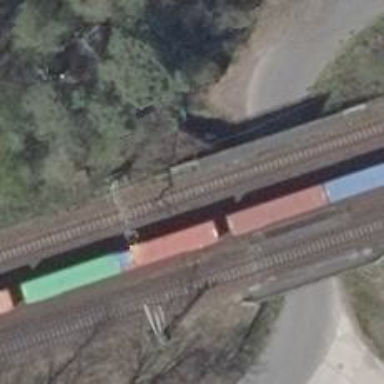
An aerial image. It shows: Railway with electrified contact lines.